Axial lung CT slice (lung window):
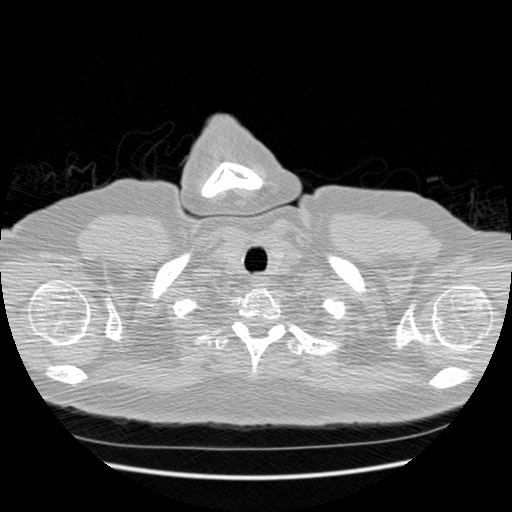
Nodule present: no